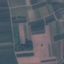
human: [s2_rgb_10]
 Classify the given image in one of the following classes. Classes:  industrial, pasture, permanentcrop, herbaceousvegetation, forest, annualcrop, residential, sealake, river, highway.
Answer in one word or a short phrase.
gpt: PermanentCrop